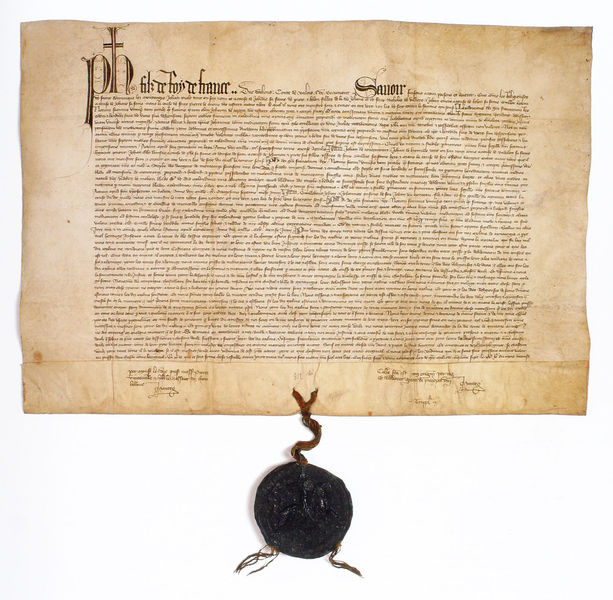
Titel: Philippe, der Herzog von Orleans tritt das Eigentum seiner Mühlen in Montargis an mehrere Familien von Gâtinais und an Dominikaner von Montargis ab
Institution: Paris, Archives nationales
Schlagwörter: blau, gelb, rot, signatur, kirche, schrift, papier, vergilbt, französisch, faden, kordel, foto, unterschrift, kreuz, text, buchstaben, initiale, pergament, wappen, brief, leder, siegel, urkunde, bulle, lettern, handschrift, quelle, archivalie, papyrus, majuskel, scriptorium, sprache, faksimile, kapitale, missale, p, siegl, ph, savoir